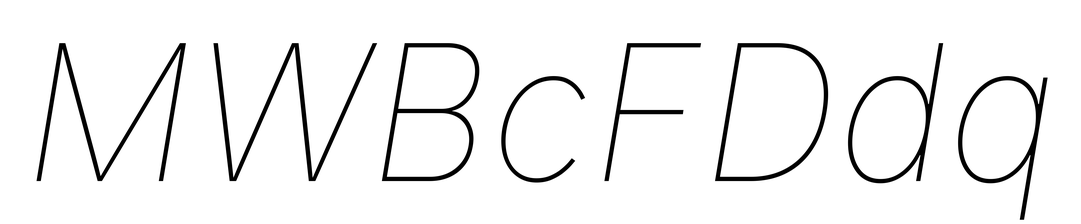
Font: Inter-Italic_Thin_Italic